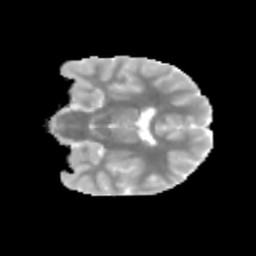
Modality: MD
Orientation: coronal
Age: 12
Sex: female
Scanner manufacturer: siemens
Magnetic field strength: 3 T
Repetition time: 3.8 s
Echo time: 0.07 s